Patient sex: M
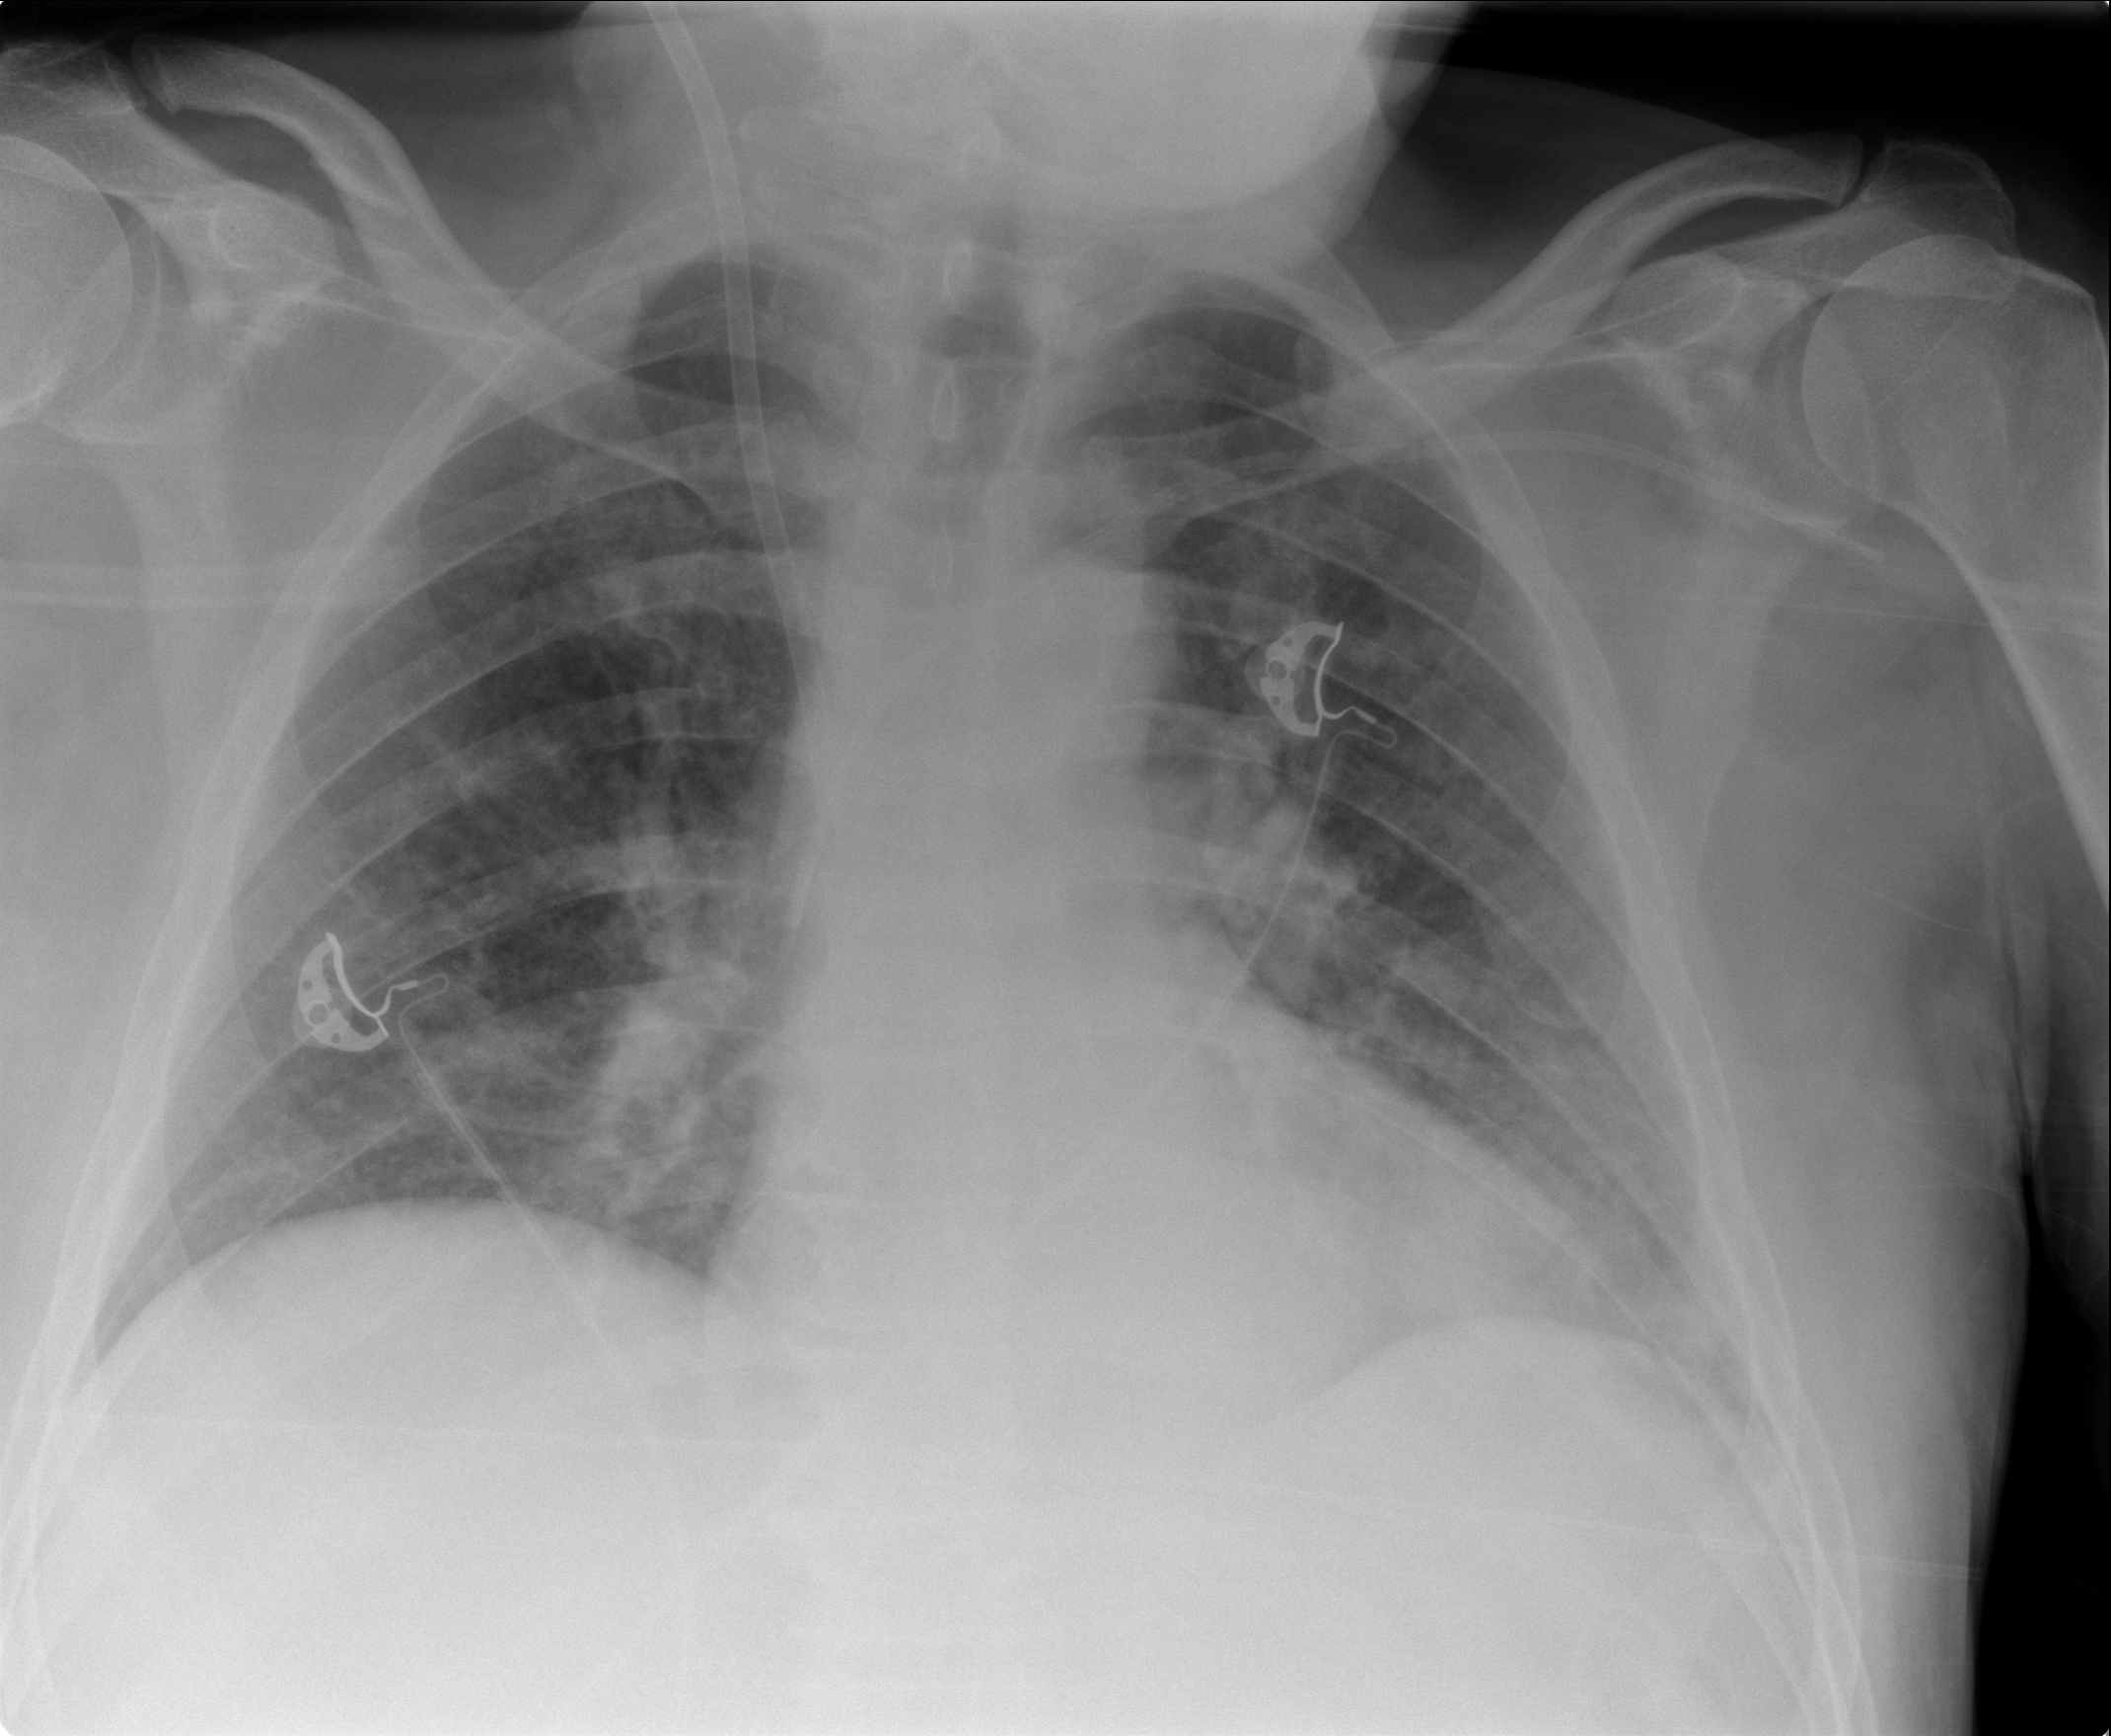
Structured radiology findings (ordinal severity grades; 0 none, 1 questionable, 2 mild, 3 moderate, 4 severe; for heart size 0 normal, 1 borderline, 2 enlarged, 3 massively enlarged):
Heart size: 1
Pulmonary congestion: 3
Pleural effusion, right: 0
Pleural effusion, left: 1
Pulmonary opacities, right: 2
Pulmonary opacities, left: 2
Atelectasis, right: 0
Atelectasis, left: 2